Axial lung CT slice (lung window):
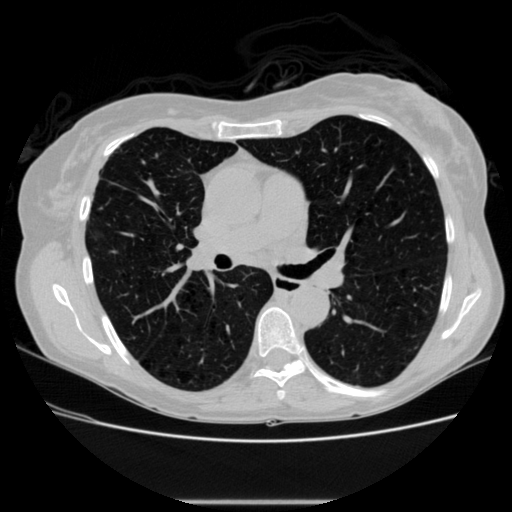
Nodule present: no